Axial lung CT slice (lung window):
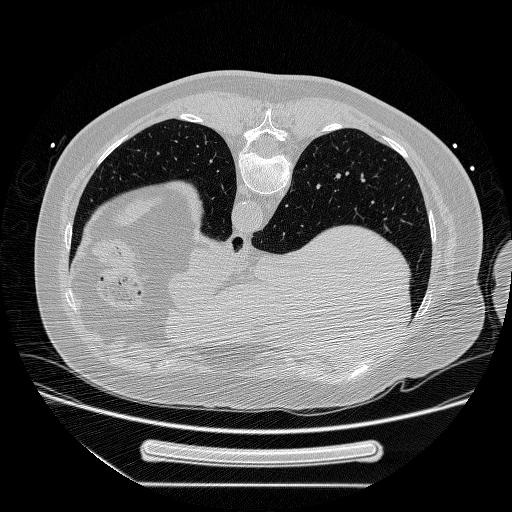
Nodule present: no